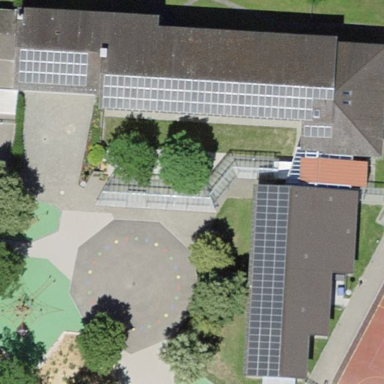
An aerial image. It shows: School building.